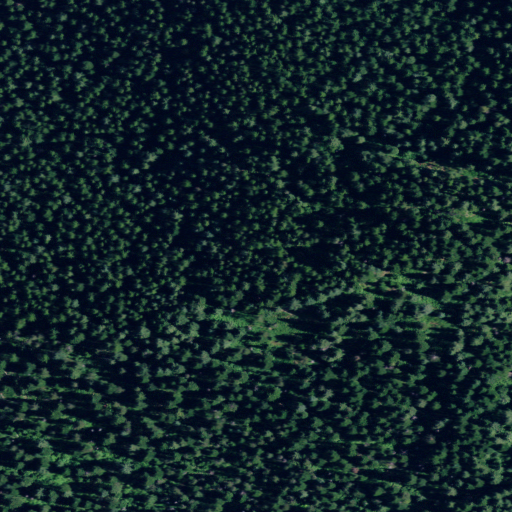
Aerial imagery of mountain in Idaho named Triangle Peak containing only evergreen forest